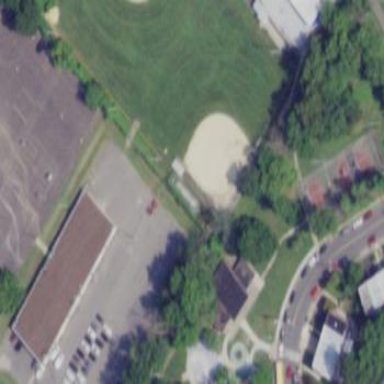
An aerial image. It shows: Softball pitch for leisure sports.